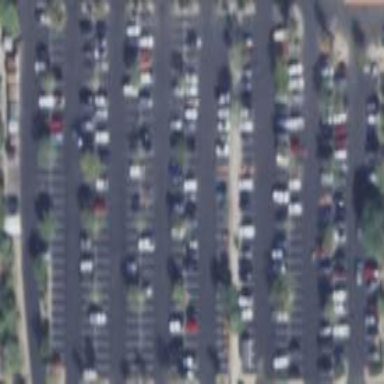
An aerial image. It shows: Parking area with surface.